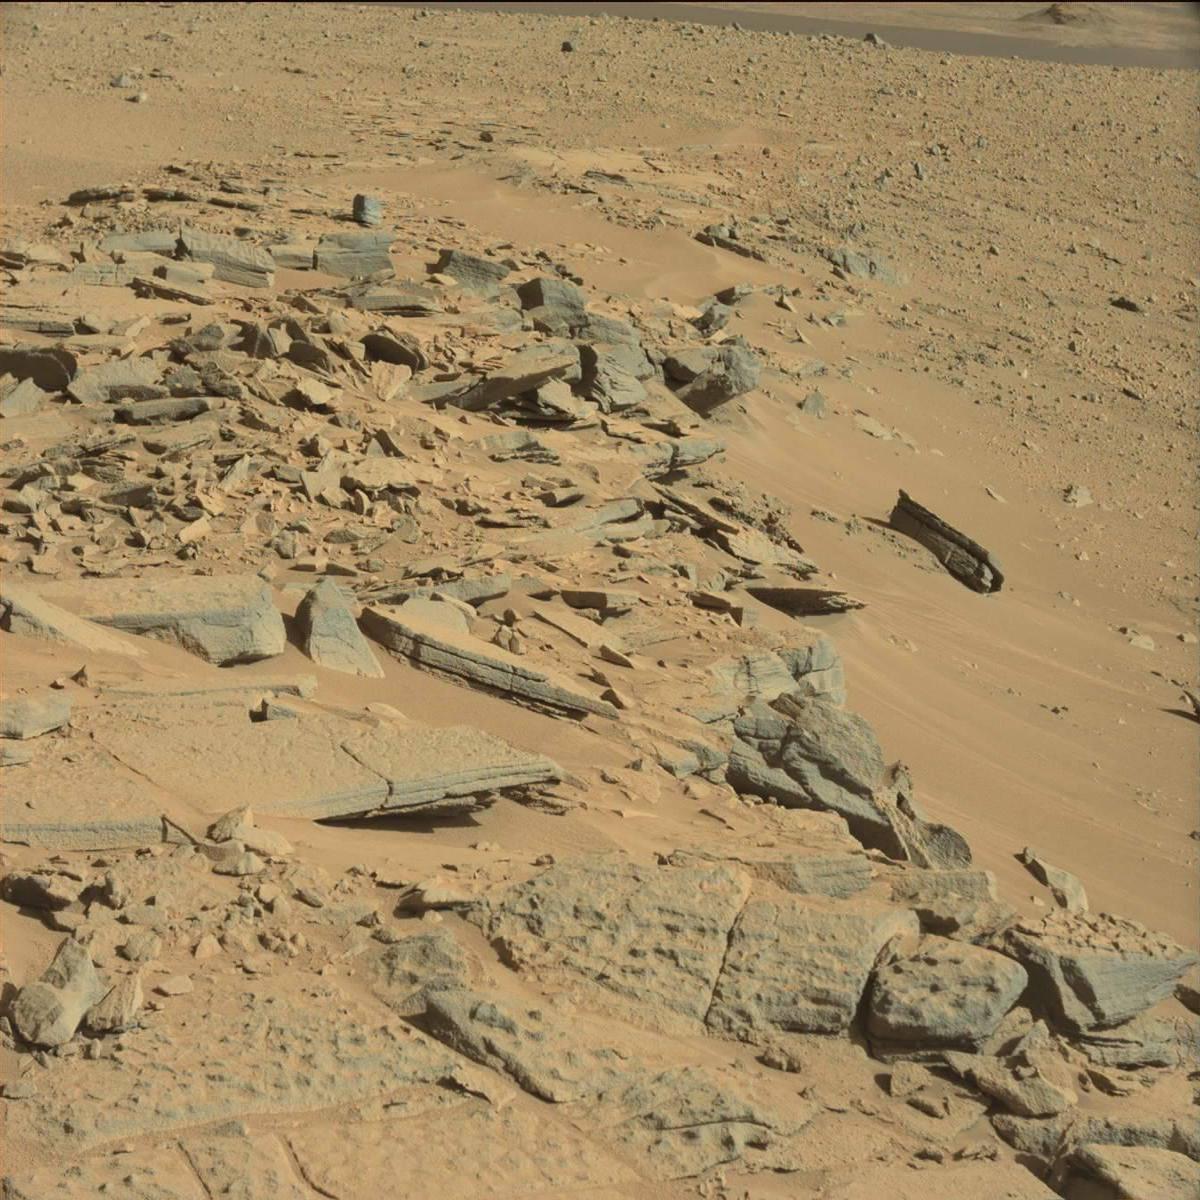
Terrain classes present: Bedrock, Ridge, Sand / Soil